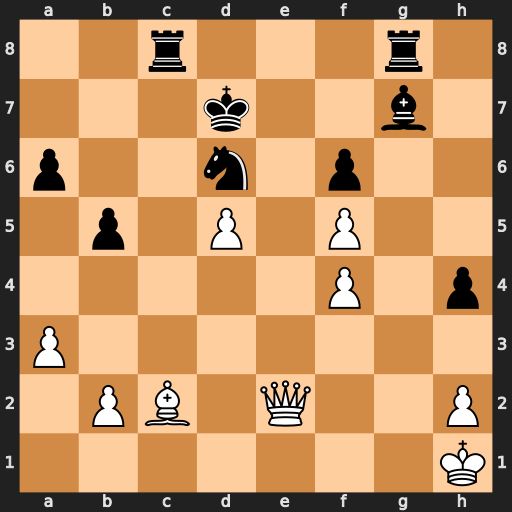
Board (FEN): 2r3r1/3k2b1/p2n1p2/1p1P1P2/5P1p/P7/1PB1Q2P/7K
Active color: w
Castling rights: -
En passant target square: -
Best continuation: Qe6+ Kc7 Qe7+ Kb8 Qxd6+